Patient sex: M
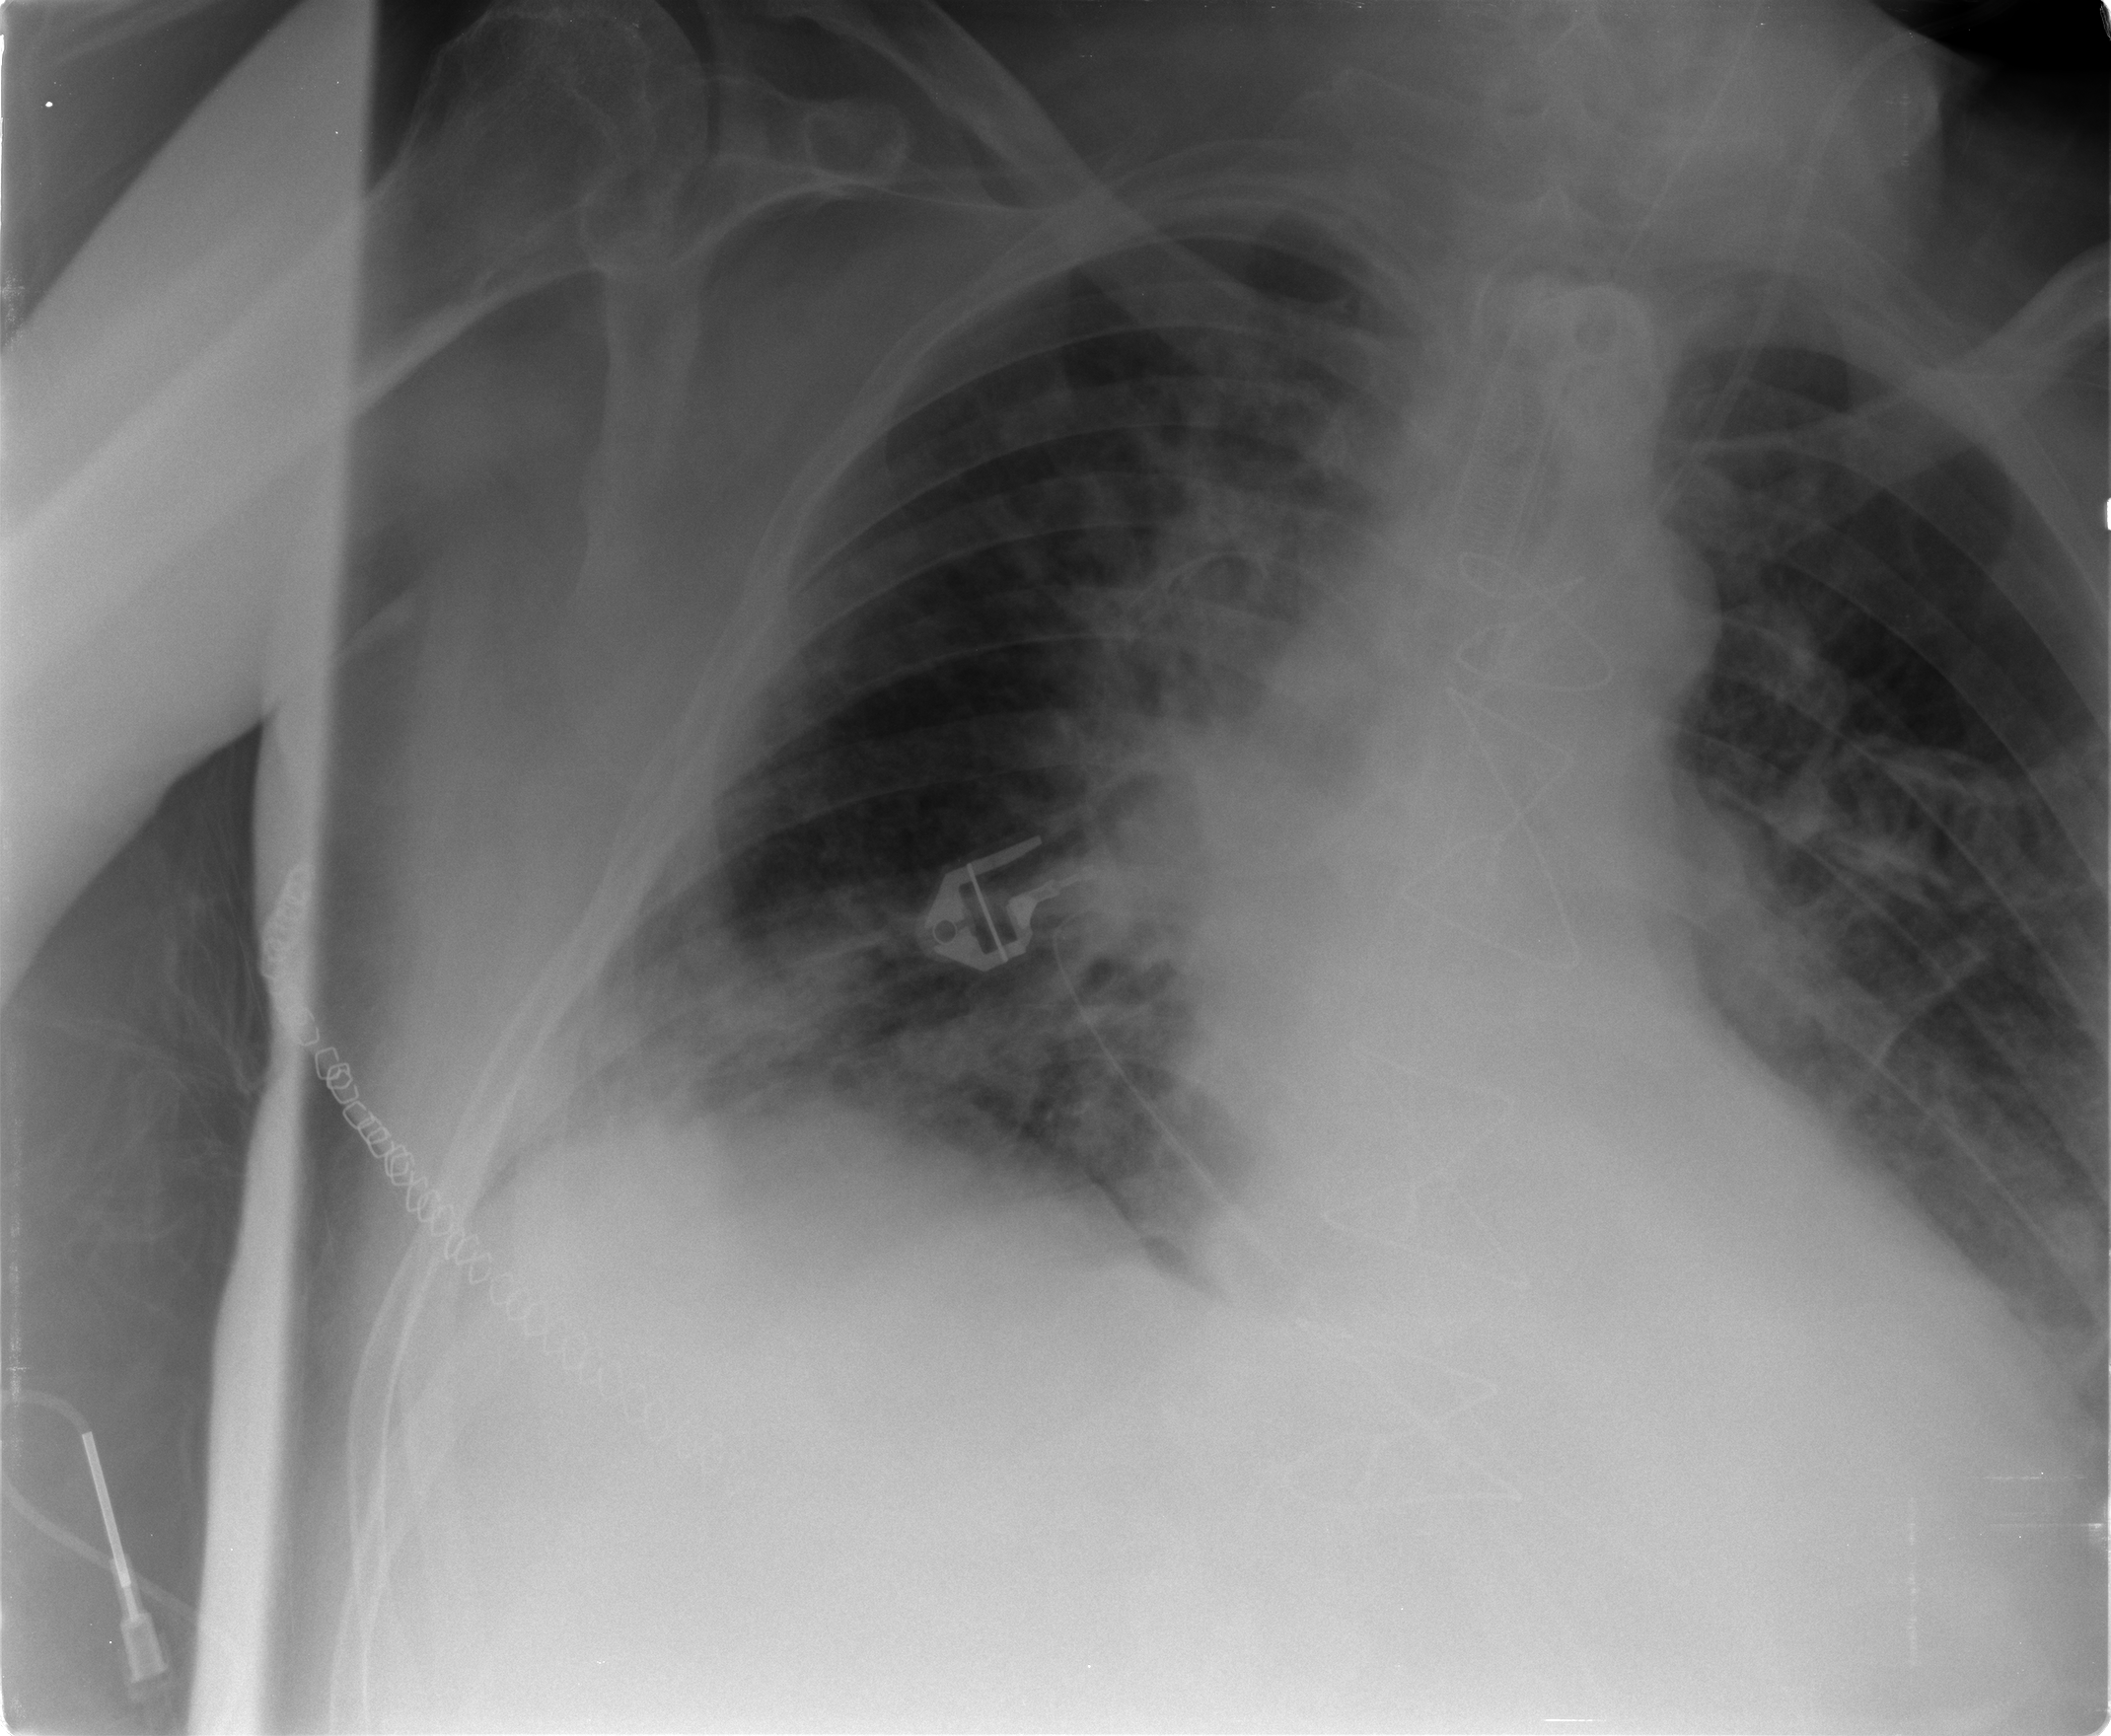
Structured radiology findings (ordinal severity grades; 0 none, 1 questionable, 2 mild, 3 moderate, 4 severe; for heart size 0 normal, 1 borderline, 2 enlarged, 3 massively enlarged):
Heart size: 2
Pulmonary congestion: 2
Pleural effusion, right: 1
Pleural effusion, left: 1
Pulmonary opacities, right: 3
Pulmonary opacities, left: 2
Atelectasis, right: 2
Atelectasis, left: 2